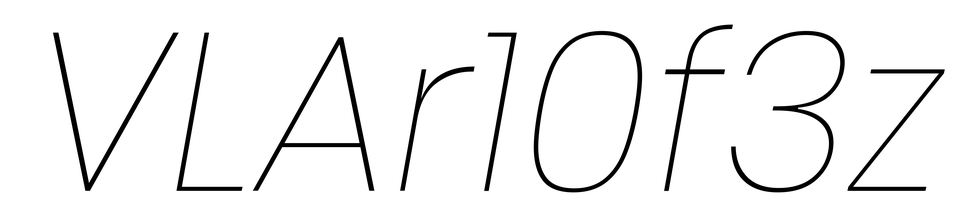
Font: Poppins-ThinItalic